Field crop: tomato
Growth stage: 1
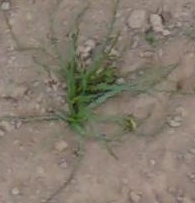
Species: cyperus